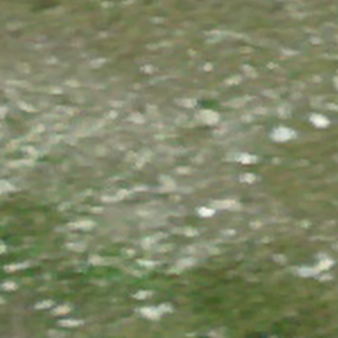
Label: other